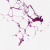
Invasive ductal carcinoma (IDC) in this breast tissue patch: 0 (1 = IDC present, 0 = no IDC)